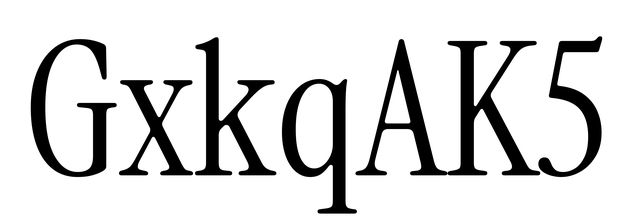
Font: InstrumentSerif-Regular